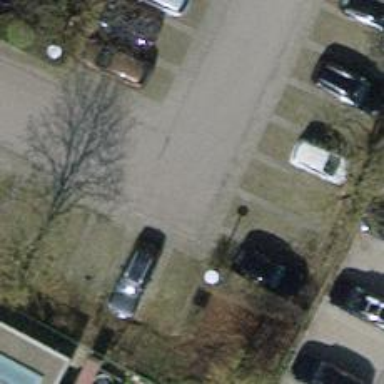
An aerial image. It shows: Road serving as parking aisle.